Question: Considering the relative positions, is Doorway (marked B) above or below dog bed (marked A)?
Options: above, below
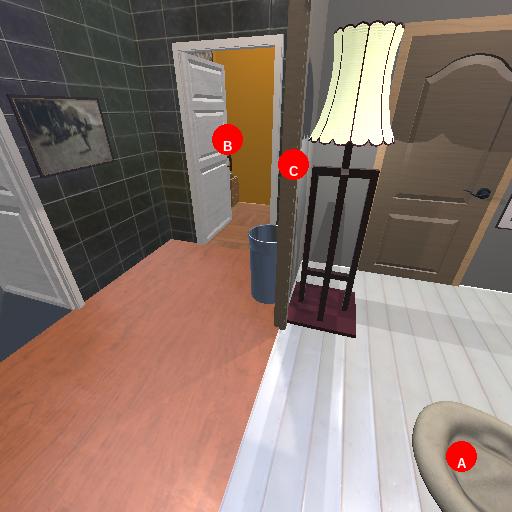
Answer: above